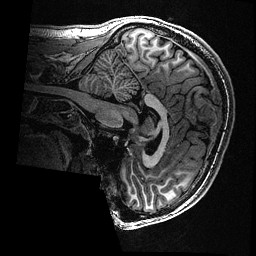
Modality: T1w
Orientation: sagittal
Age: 18
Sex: male
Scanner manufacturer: ge
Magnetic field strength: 3 T
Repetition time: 0.00766 s
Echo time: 0.003476 s